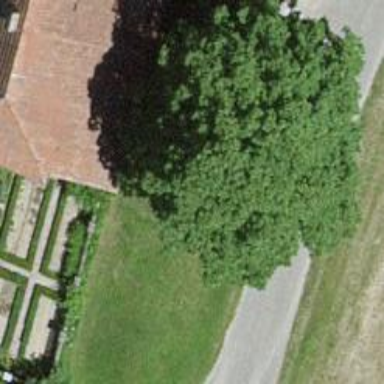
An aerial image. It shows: Single tag "natural: tree."